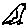
Label: bird